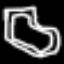
Label: bed